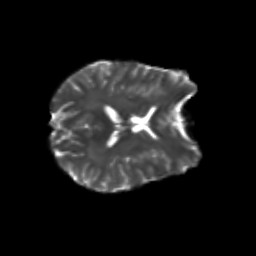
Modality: T2w
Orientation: axial
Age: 25
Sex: female
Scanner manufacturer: siemens
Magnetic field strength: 3 T
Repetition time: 3.5 s
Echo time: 0.104 s